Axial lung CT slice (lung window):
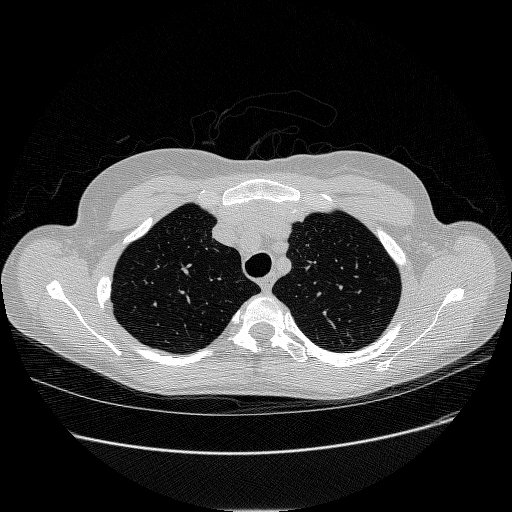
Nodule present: no